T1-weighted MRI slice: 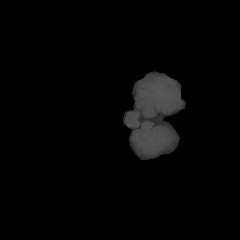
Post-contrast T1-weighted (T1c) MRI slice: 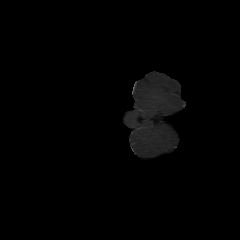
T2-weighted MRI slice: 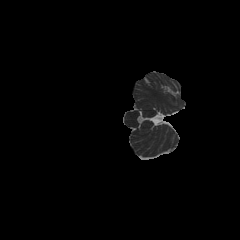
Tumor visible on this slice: no